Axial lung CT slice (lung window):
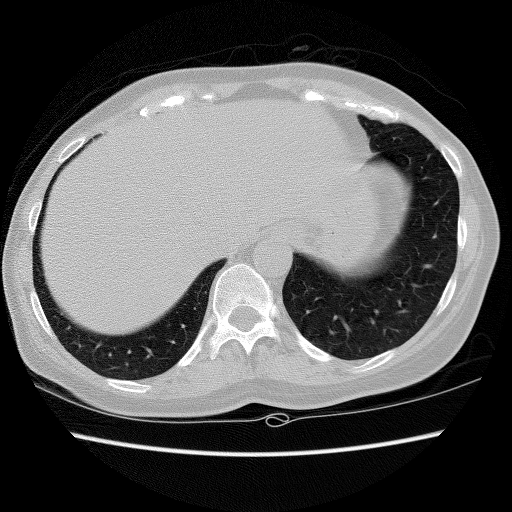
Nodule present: no